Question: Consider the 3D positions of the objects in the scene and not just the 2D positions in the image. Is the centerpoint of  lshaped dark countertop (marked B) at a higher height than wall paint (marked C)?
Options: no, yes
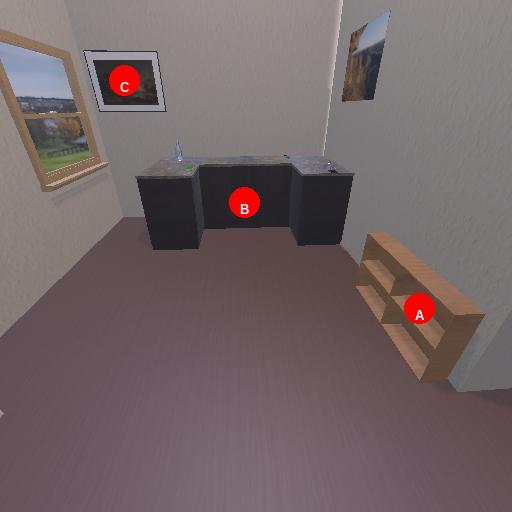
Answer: no